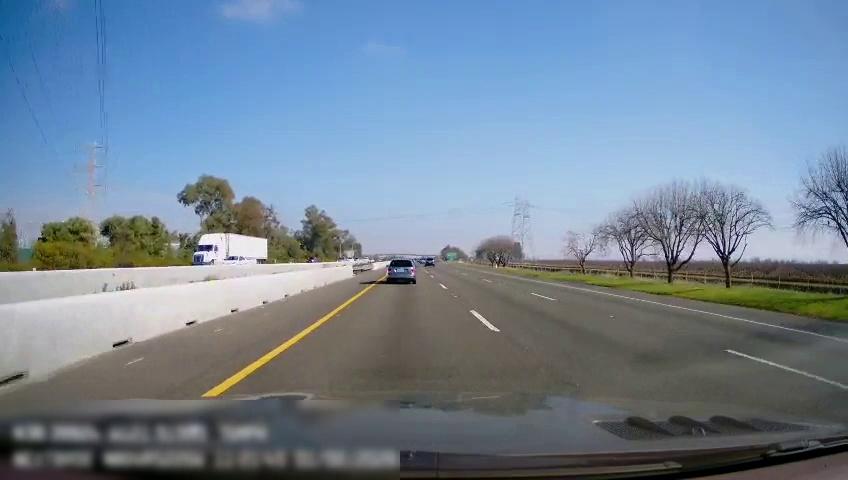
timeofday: Day
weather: Sunny
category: Drivable Space
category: Vehicles | Car
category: Vehicles | Car
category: Vehicles | Truck
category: Vehicles | Car
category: Vehicles | Car
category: Vehicles | Car
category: Lanes | Current Lane
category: Lanes | Alternate Lane
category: Lanes | Current Lane
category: Lanes | Alternate Lane
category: Lanes | Alternate Lane
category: Traffic | Signs